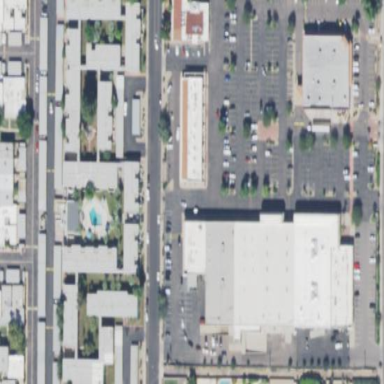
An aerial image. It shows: Retail area.